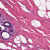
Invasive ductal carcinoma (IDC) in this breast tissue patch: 0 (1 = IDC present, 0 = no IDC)